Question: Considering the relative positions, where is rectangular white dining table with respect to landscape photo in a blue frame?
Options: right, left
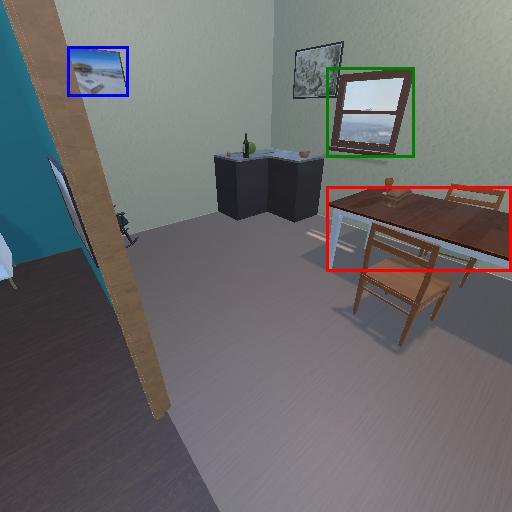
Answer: right